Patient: sex F, age 54
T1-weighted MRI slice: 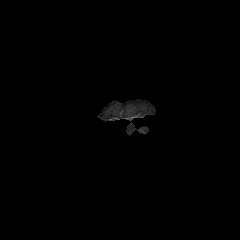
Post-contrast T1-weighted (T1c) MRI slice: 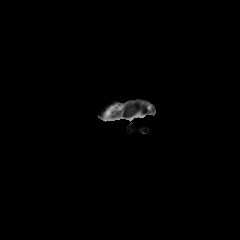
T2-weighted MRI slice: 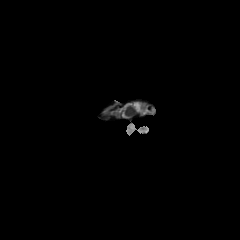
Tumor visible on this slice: yes
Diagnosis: Glioblastoma, IDH-wildtype
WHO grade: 4